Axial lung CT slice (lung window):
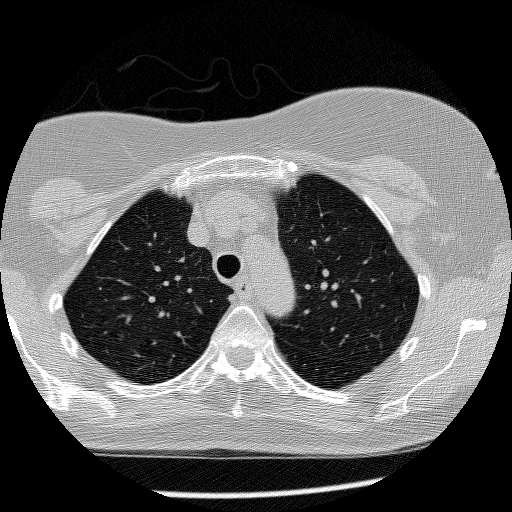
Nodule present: no